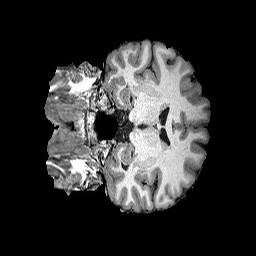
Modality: T1w
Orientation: coronal
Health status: healthy